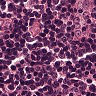
Metastatic tissue present: no